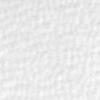
Label: no_change